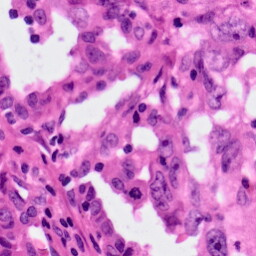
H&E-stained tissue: Lung